Interaction volume radius: 10 \u00c5
Interaction volume height: 25 \u00c5
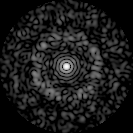
Disorder parameter: 0.8536